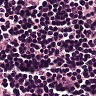
Metastatic tissue present: no